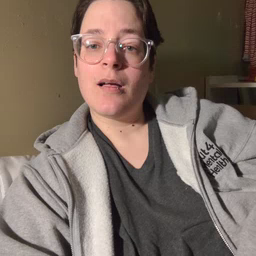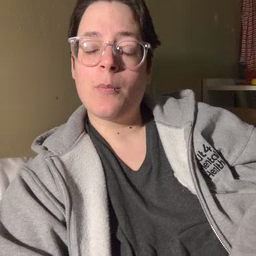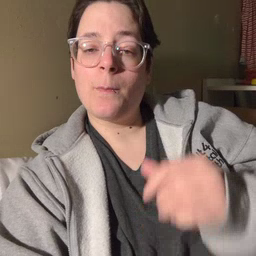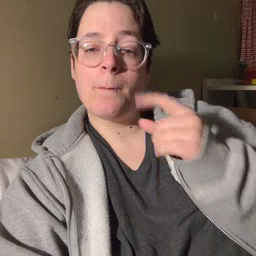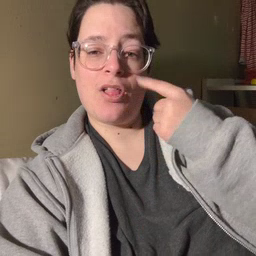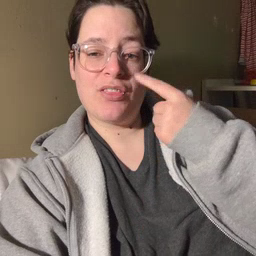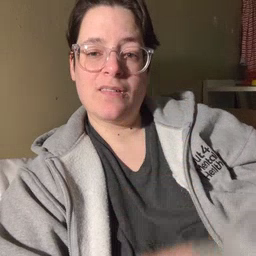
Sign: mouth